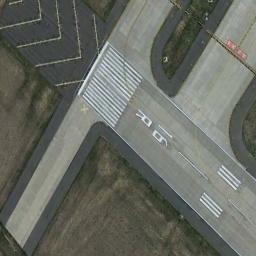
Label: runway